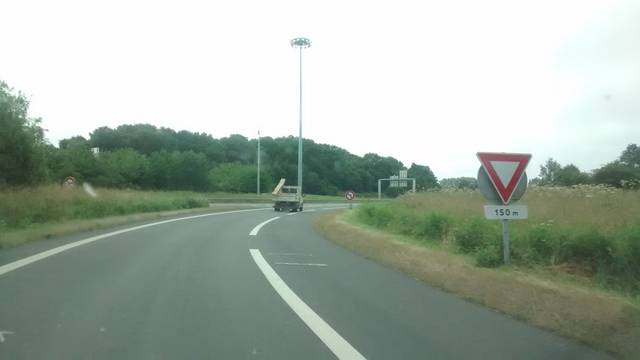
Region: France
Coordinates: 48.079, -1.676